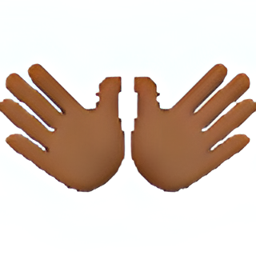
Name: open hands sign
Emoji: 👐🏾
Group: People & Body
Sub-group: hands